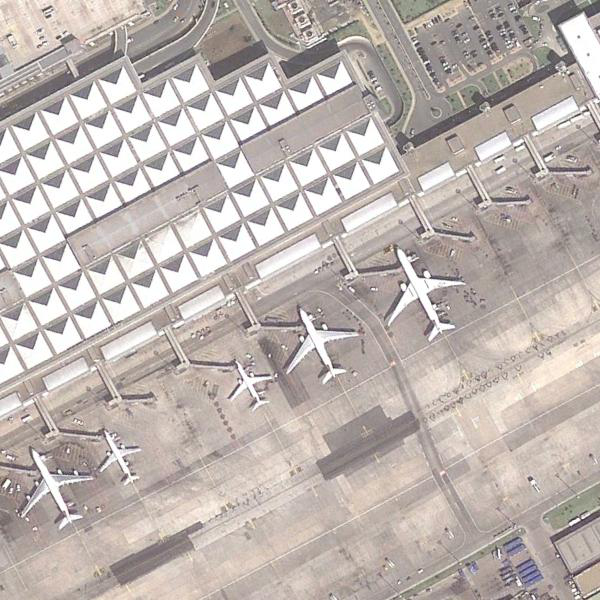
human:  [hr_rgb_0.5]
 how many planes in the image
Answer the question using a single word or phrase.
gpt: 5